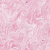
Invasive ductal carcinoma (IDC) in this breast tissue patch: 0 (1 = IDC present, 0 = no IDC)